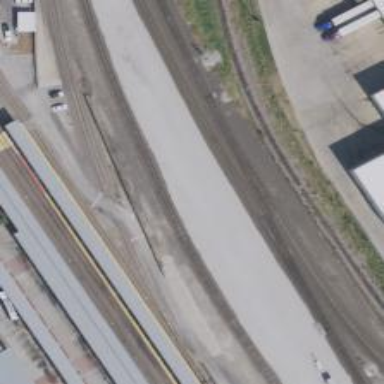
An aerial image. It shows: Abandoned railway yard is depicted.